Here is the raw acceleration-versus-time signal recorded on a bearing housing. Diagnose the bearing from this image, choosing from: normal, inner_race, outer_race, ball.
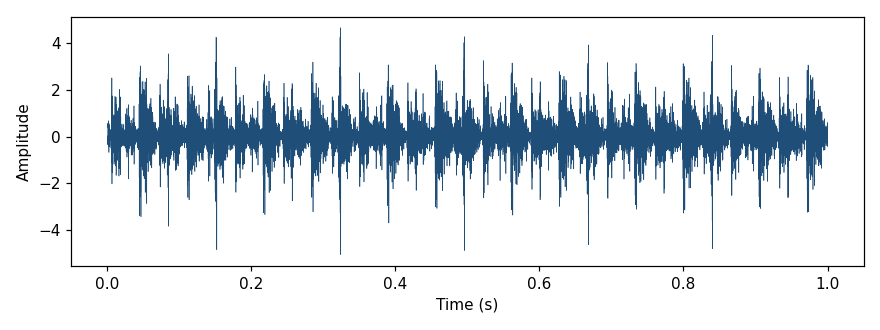
Answer: outer_race